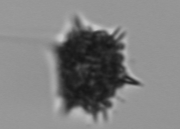
Label: Dictyocha